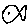
Label: fish